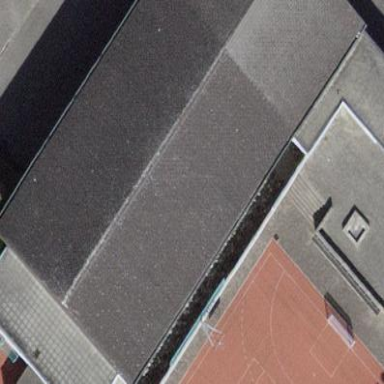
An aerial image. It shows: Civic building located in sports center.